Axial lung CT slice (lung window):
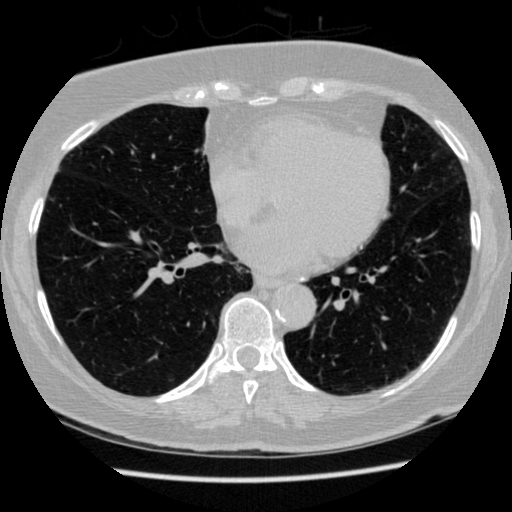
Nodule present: no